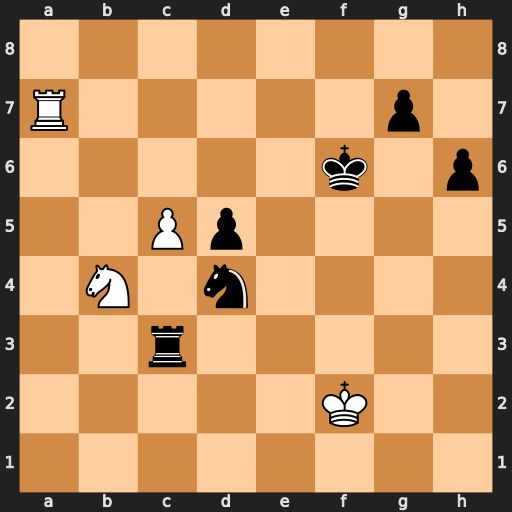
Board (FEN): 8/R5p1/5k1p/2Pp4/1N1n4/2r5/5K2/8
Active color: w
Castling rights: -
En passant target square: -
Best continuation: Nxd5+ Ke5 Nxc3